Field crop: tomato
Growth stage: 1
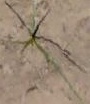
Species: cyperus